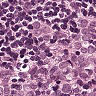
Metastatic tissue present: yes